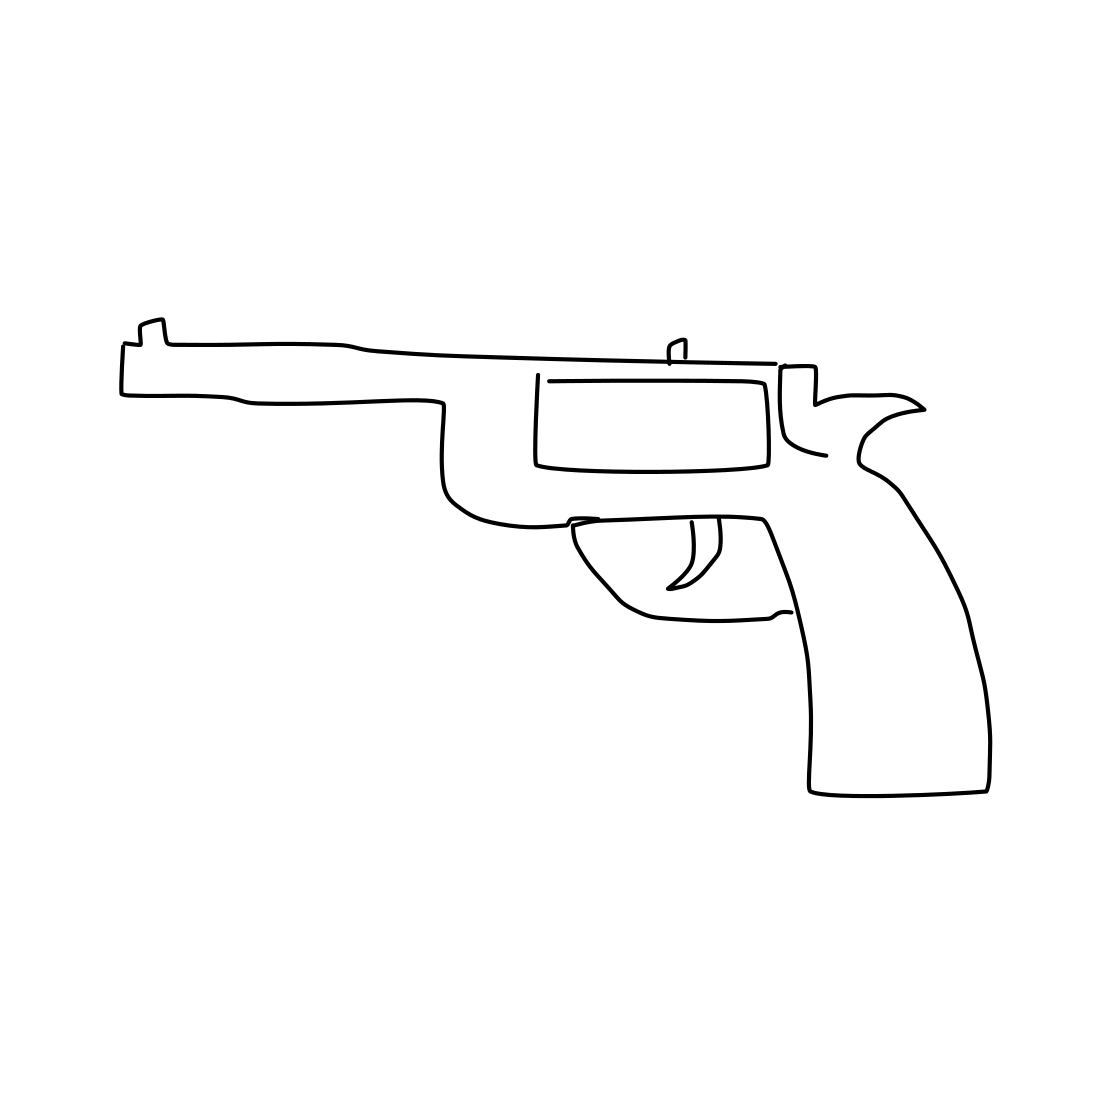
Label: revolver